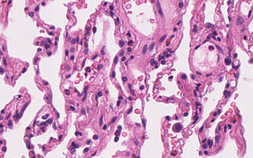
Tumor epithelial tissue: no
Tumor-associated stroma tissue: no
Normal tissue: yes